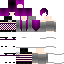
A female human skin with dark skin, wearing brown long hair dressed in a purple hoodie and black pants, featuring a closed mouth.